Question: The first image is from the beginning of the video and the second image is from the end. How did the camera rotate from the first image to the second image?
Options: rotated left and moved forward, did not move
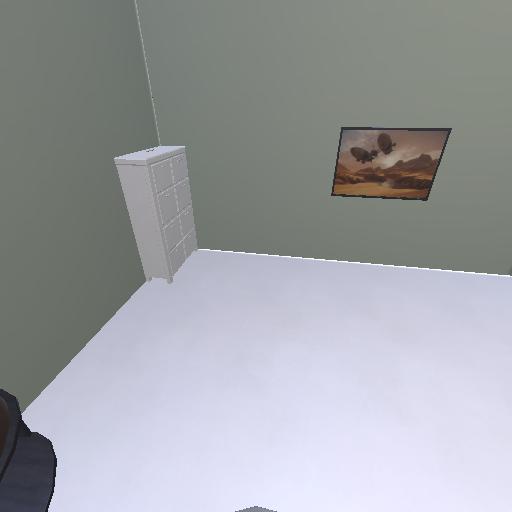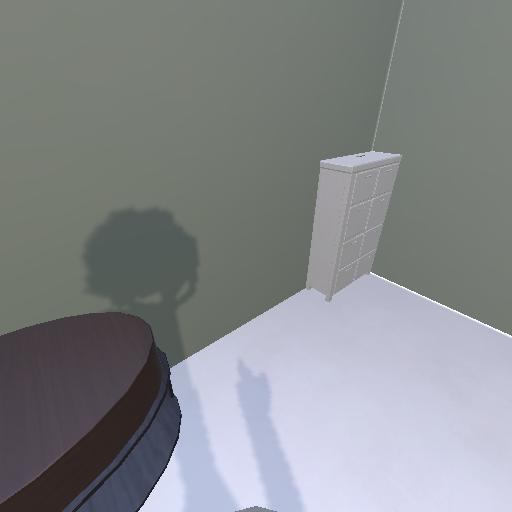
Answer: rotated left and moved forward